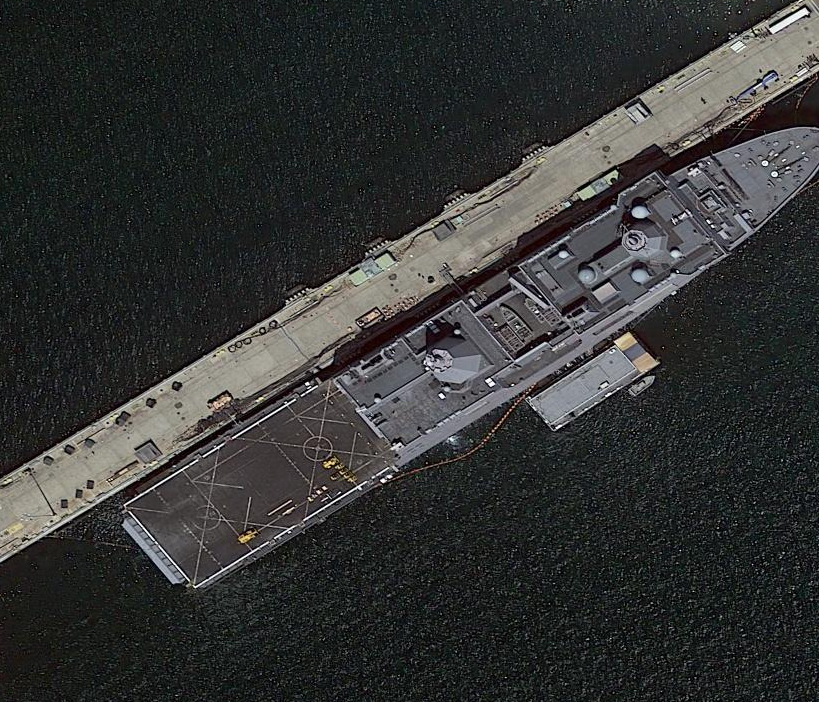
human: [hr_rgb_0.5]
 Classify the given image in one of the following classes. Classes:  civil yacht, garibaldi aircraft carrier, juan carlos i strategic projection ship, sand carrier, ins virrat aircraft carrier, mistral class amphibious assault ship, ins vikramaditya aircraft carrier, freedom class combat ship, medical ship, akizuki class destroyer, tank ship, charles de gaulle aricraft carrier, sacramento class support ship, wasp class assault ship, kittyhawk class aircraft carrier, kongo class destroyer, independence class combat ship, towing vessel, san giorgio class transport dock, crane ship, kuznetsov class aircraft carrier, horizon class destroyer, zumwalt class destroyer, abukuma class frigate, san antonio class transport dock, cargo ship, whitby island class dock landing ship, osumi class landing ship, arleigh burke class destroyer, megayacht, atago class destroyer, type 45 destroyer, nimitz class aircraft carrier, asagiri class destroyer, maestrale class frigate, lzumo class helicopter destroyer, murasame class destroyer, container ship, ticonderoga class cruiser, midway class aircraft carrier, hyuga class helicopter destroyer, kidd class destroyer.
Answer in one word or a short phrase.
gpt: San Antonio class transport dock